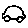
Label: car